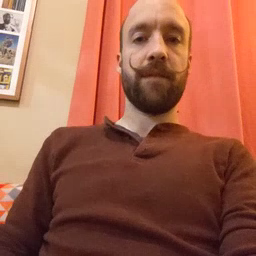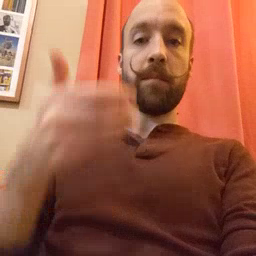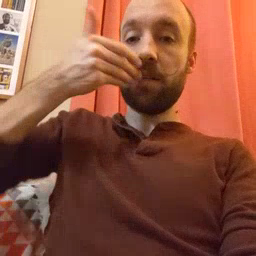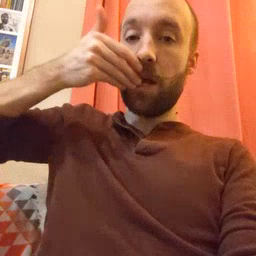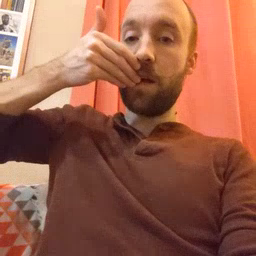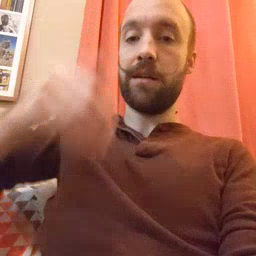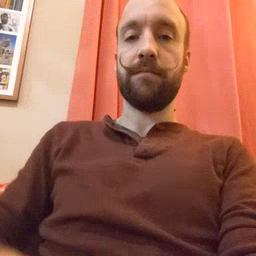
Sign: pizza